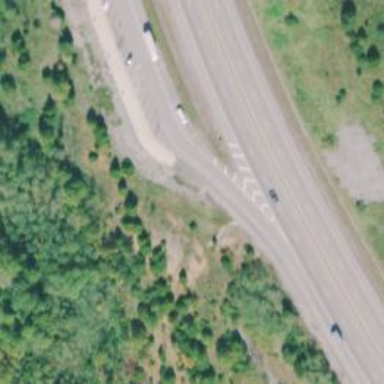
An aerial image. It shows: Tertiary link road.